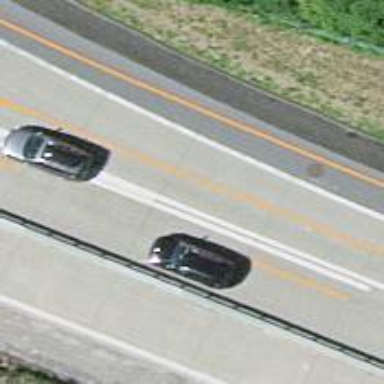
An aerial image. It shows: Asphalt motorway link.